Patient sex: M
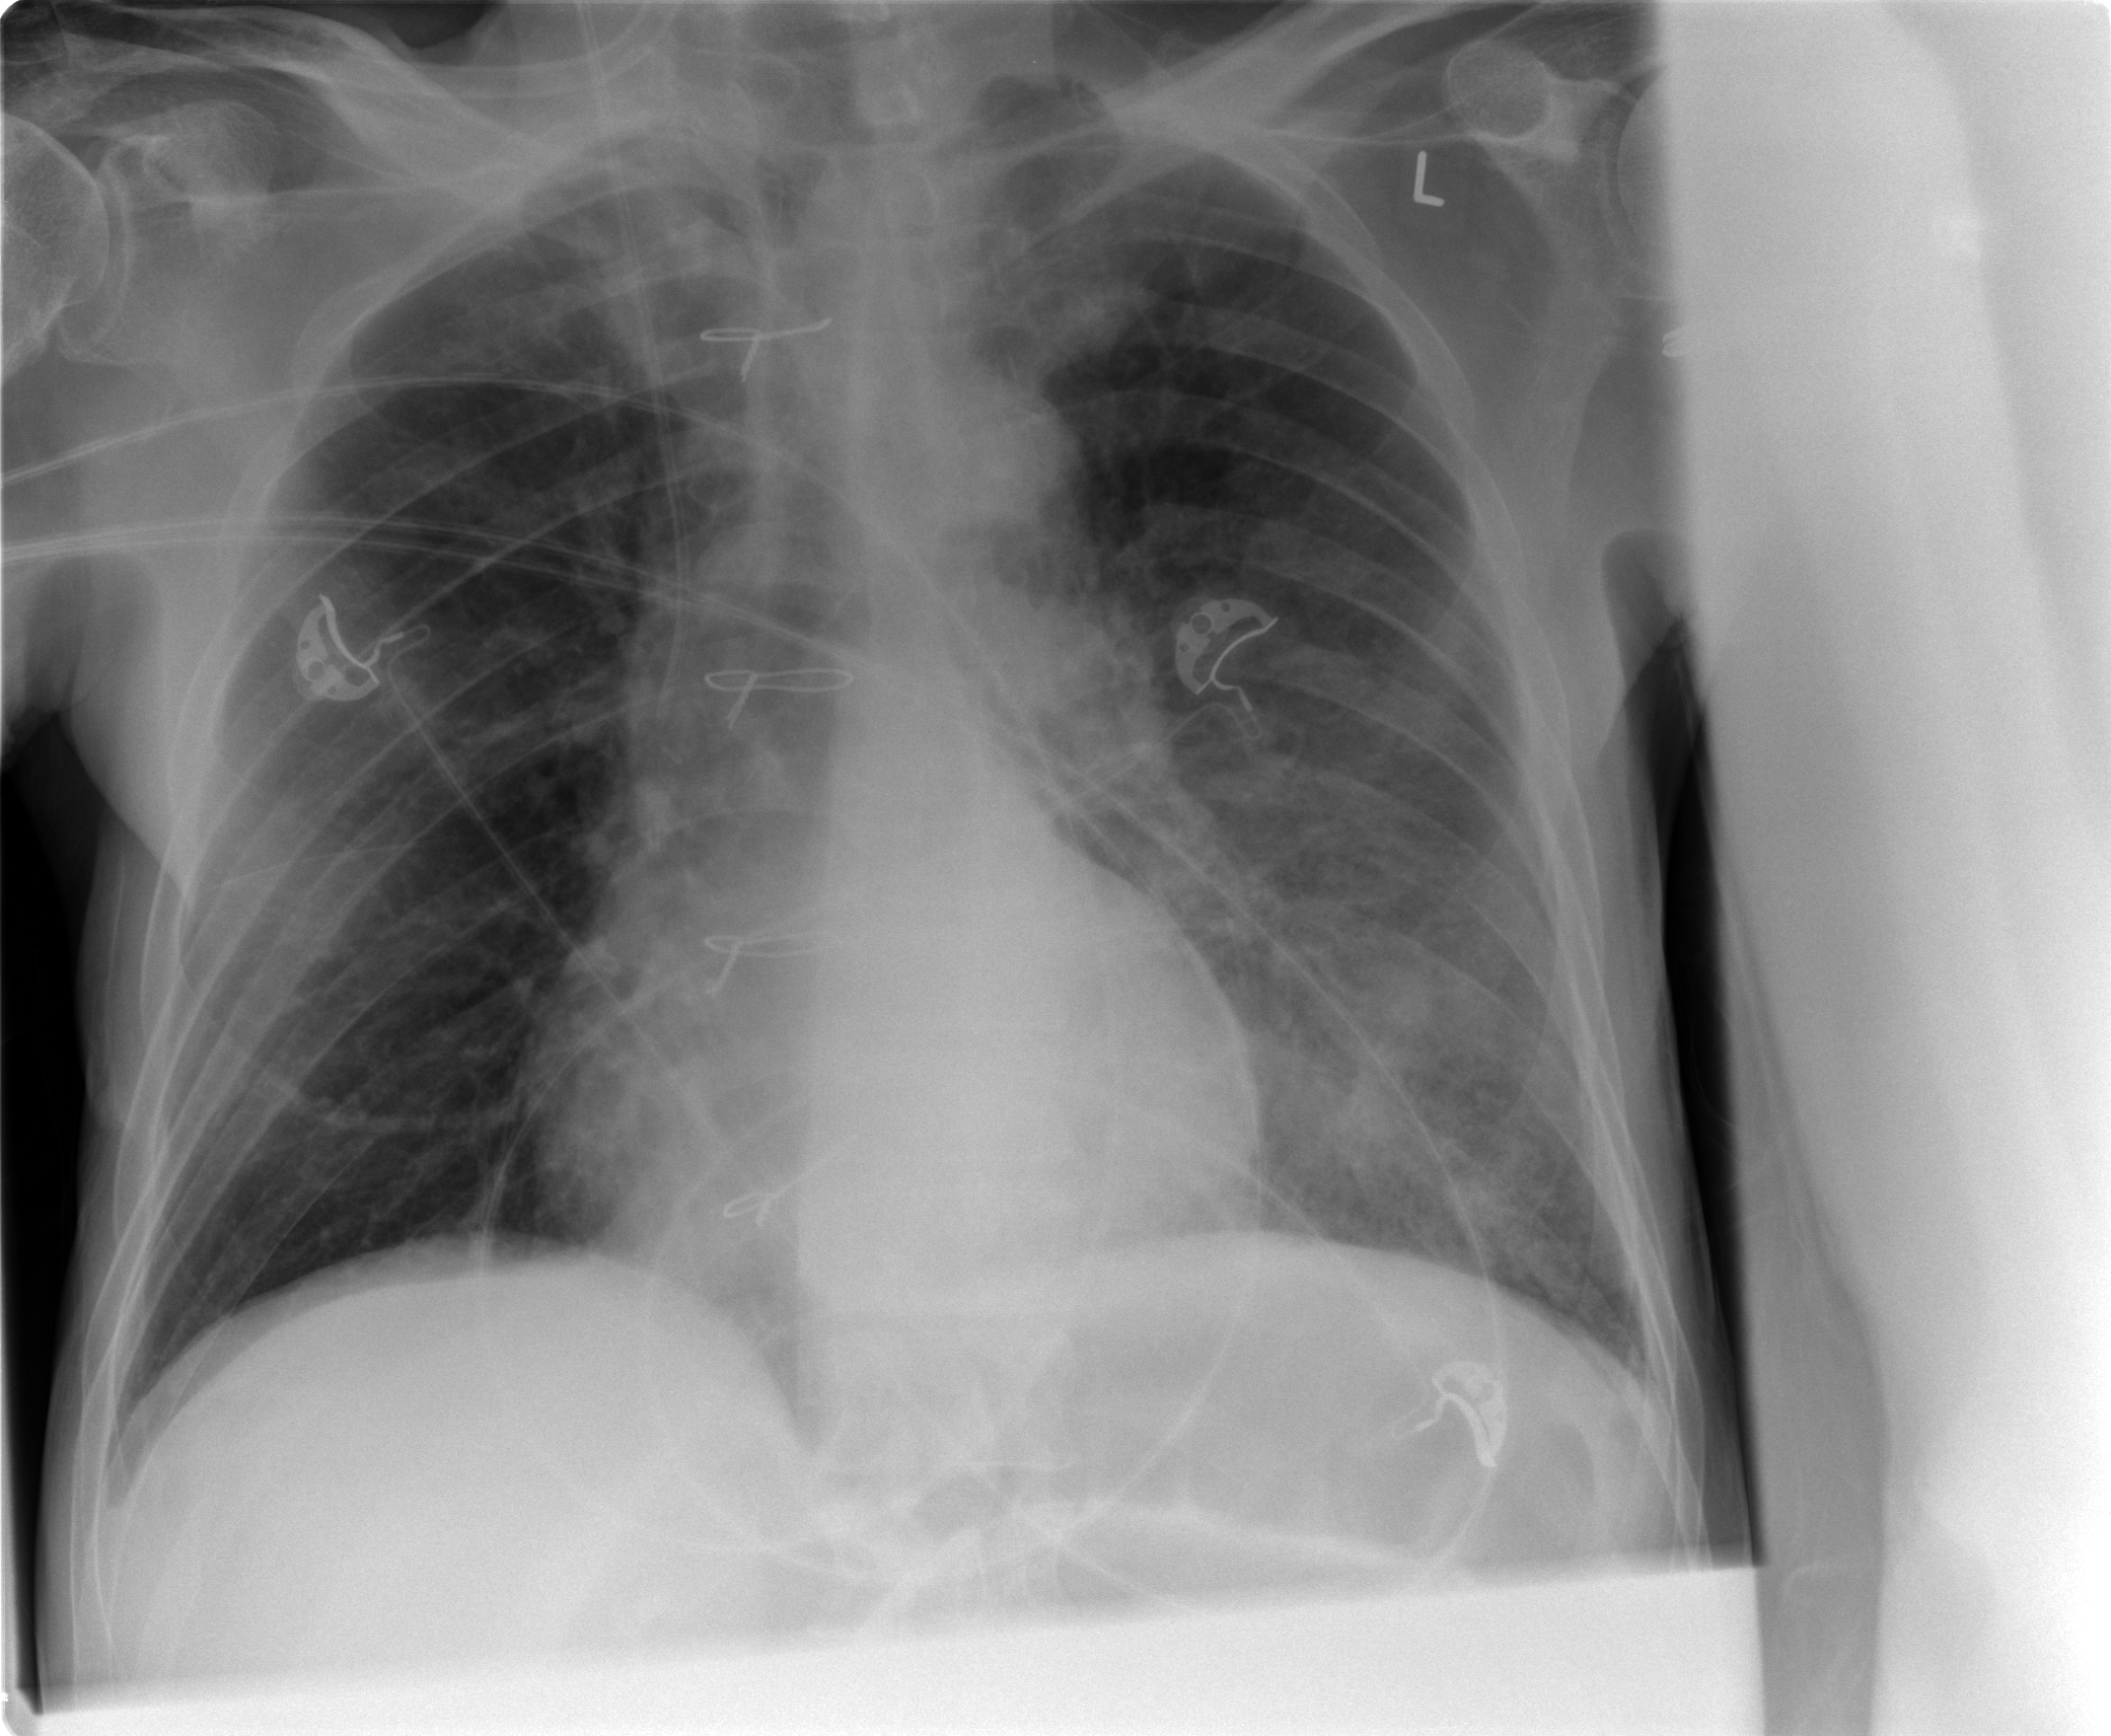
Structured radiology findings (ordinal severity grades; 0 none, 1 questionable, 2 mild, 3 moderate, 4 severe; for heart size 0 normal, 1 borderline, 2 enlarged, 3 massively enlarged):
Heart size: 0
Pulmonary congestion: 0
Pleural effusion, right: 0
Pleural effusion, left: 1
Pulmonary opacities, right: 0
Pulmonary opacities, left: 3
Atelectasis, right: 0
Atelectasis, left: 3